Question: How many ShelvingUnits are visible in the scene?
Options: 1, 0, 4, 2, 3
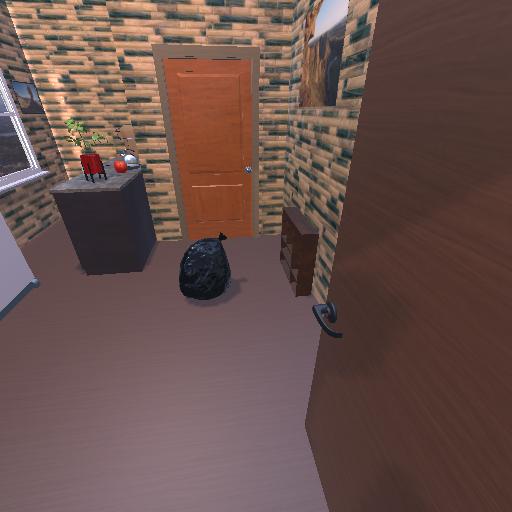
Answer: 1